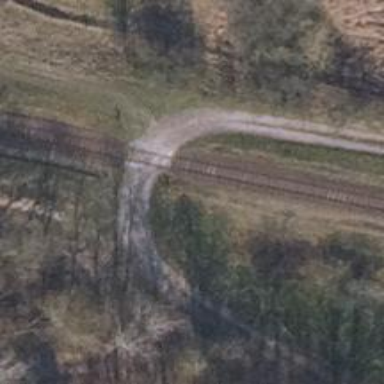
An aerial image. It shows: Railway level crossing.